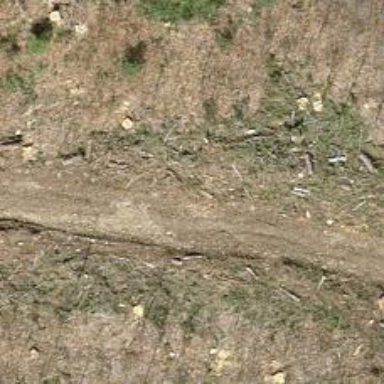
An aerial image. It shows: Unpaved path.